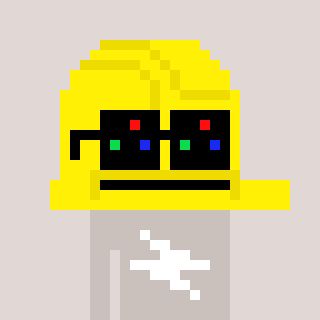
a pixel art character with square black sunglasses, a construction helmet-shaped head and a foggrey-colored body on a warm background